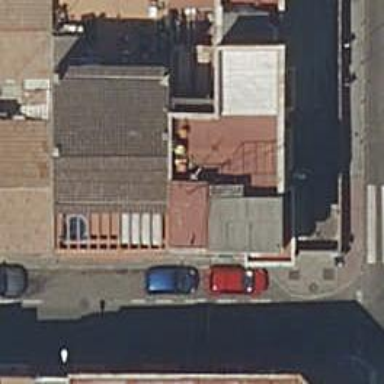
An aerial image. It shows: Image showing building with apartments.